Question: I'm writing an <URL> and I want to add programmatically parsing errors .
In my addin, when I parse the file I get a list of errors that are not related to a compilation process and that I would like to add in the error output.

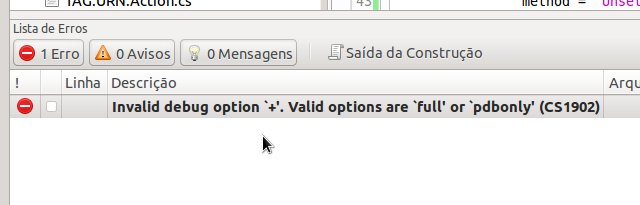
Answer: The trick is to create a 'Task' like this:
'''
TaskService.Errors.Add (new Task ("/path/to/file.xx, "Error message ", 10, 30, TaskSeverity.Error));
'''